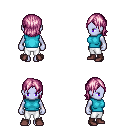
a pixel art fantasy rpg character, female body template, dark elf, purple skin, teal sleeveless shirt, white pants, pink long bangs hairstyle, maroon shoes, four views (front, back, left, right), 2x2 character sprite sheet, small pixel art, hard edges, no anti-aliasing